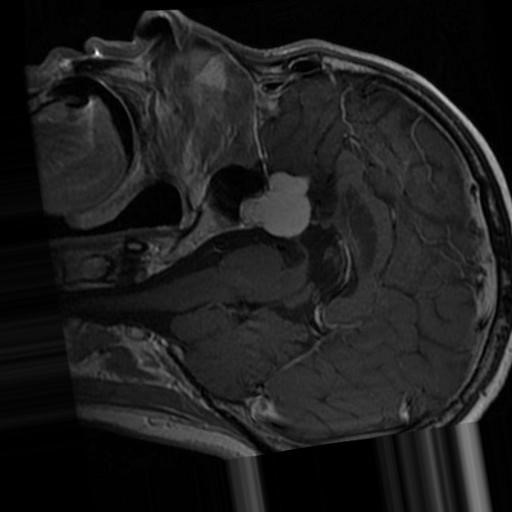
Label: brain_menin